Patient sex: M
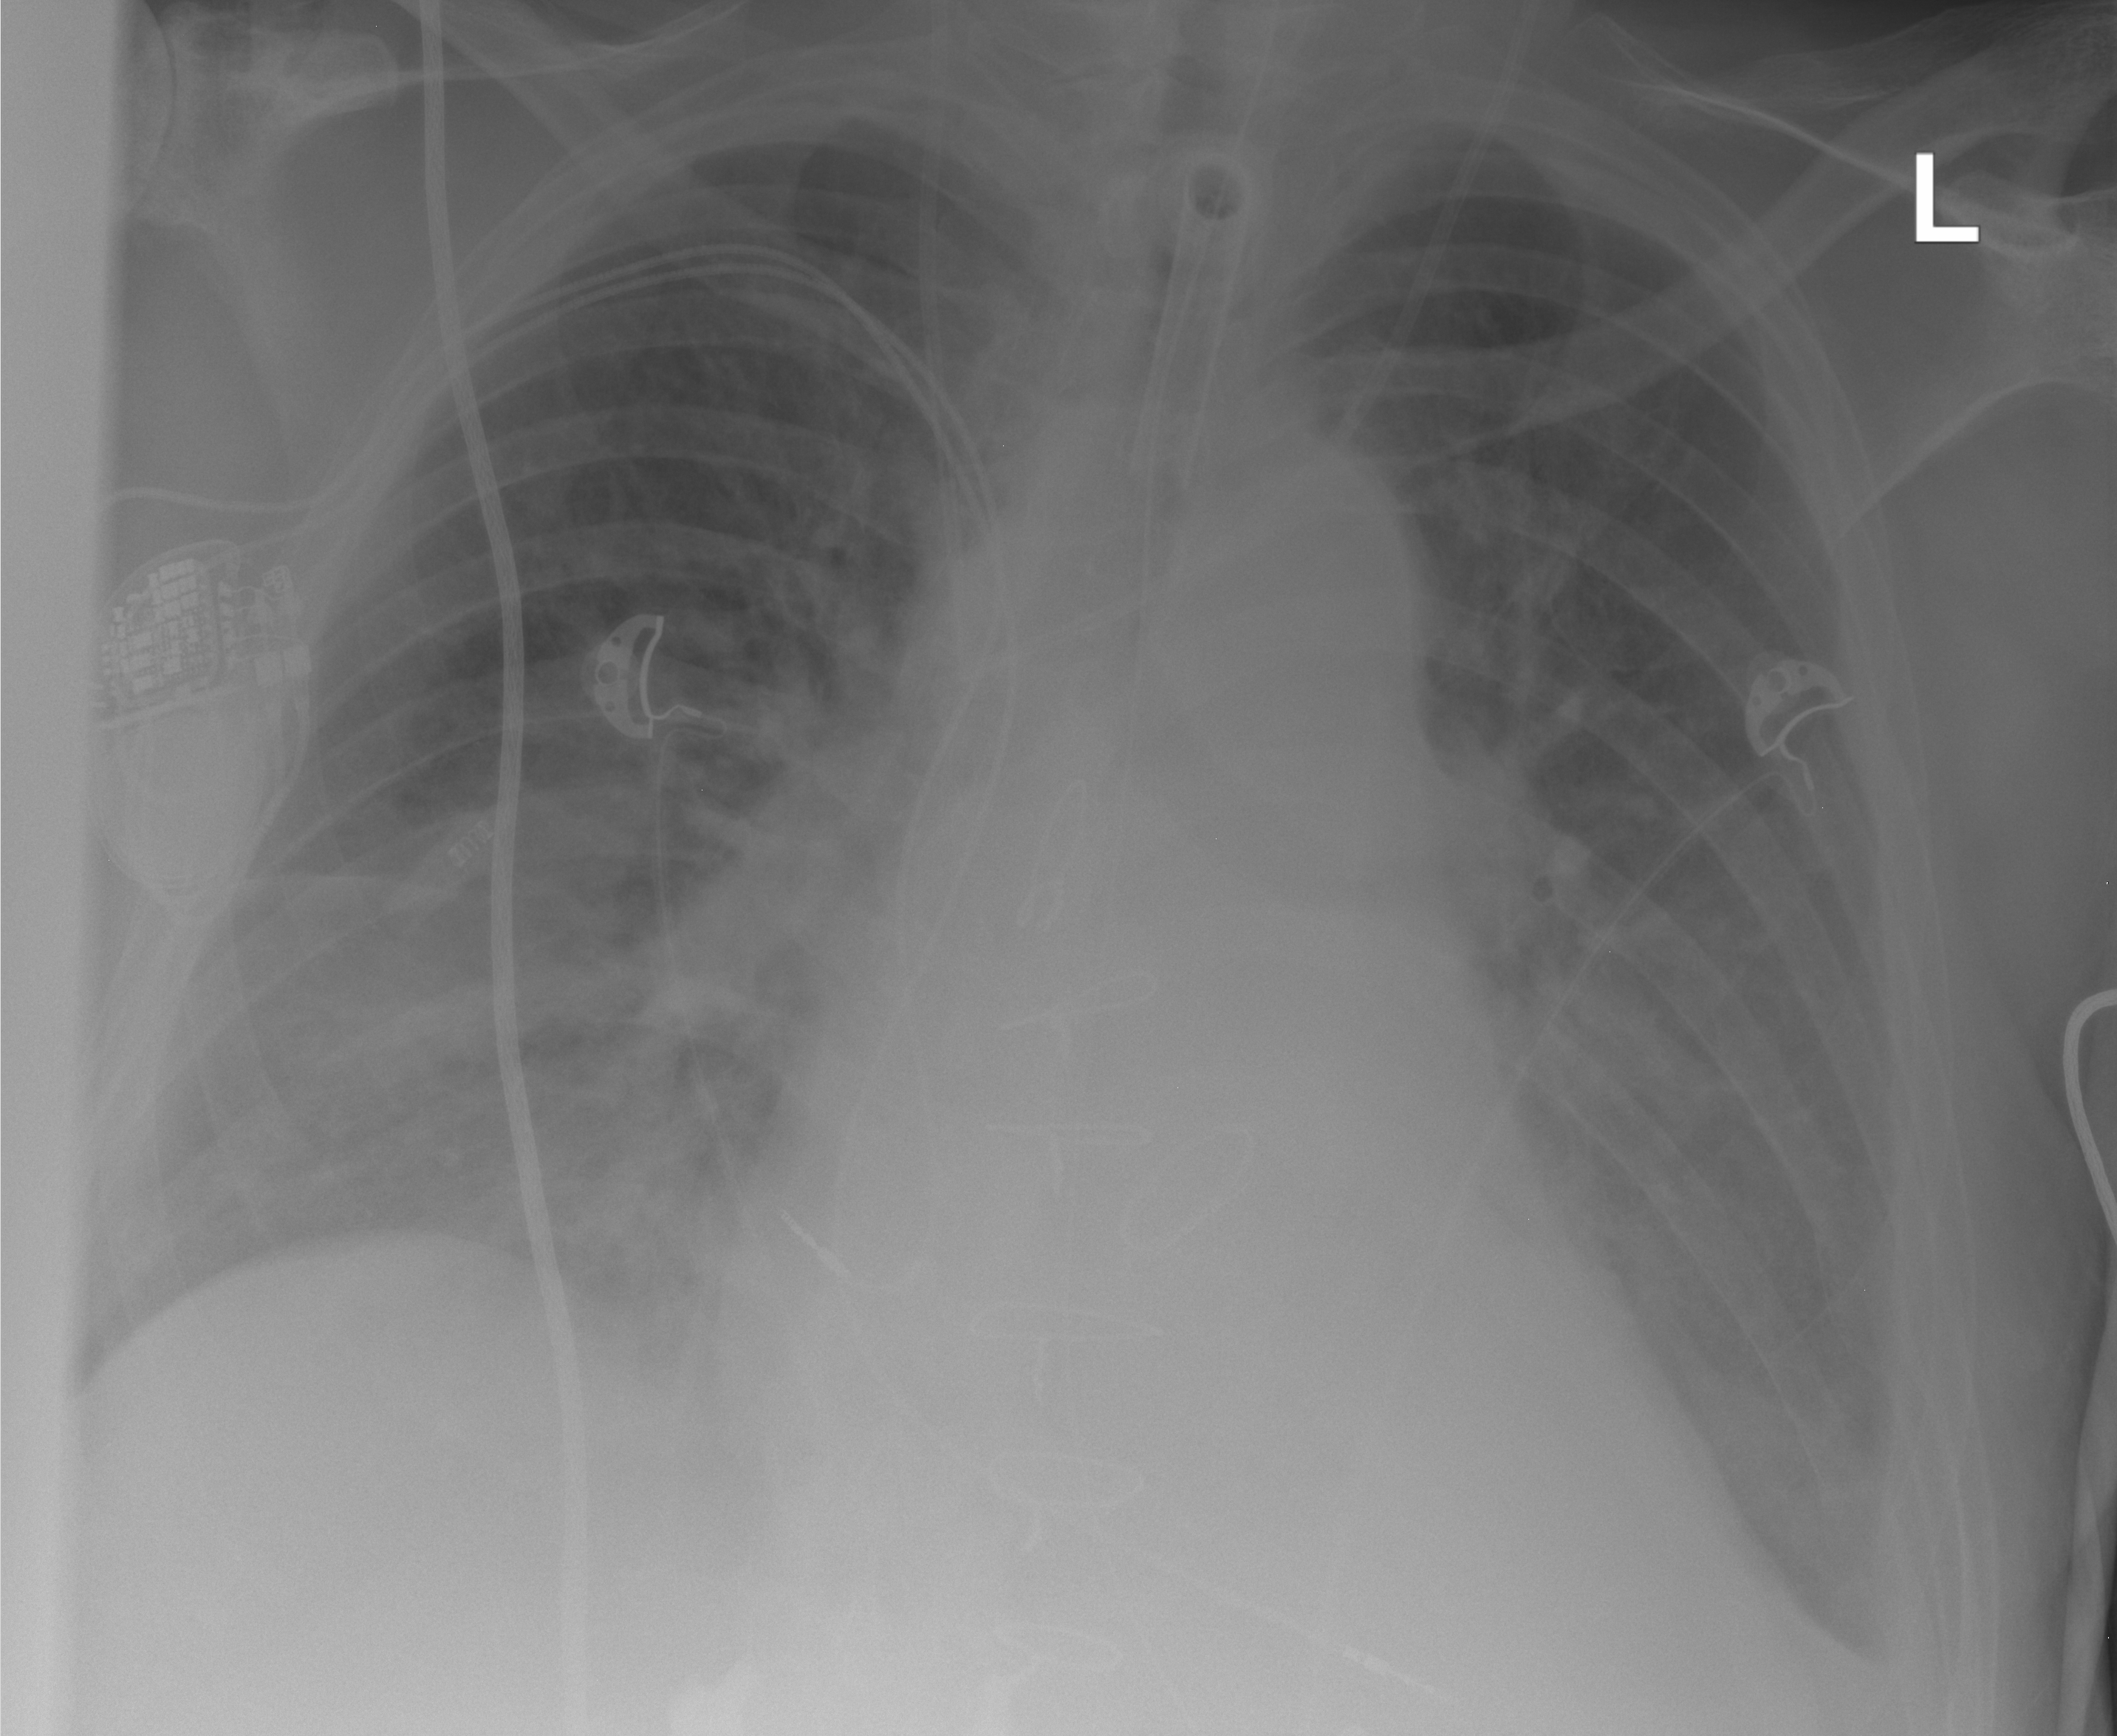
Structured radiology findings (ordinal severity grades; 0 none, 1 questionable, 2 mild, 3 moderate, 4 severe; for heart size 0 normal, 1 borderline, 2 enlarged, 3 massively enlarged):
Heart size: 2
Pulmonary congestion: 2
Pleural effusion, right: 0
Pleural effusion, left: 2
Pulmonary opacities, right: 0
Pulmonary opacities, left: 0
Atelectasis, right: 0
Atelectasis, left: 0